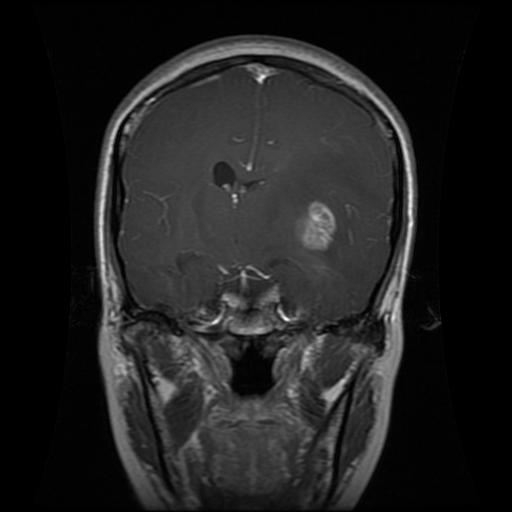
Label: glioma